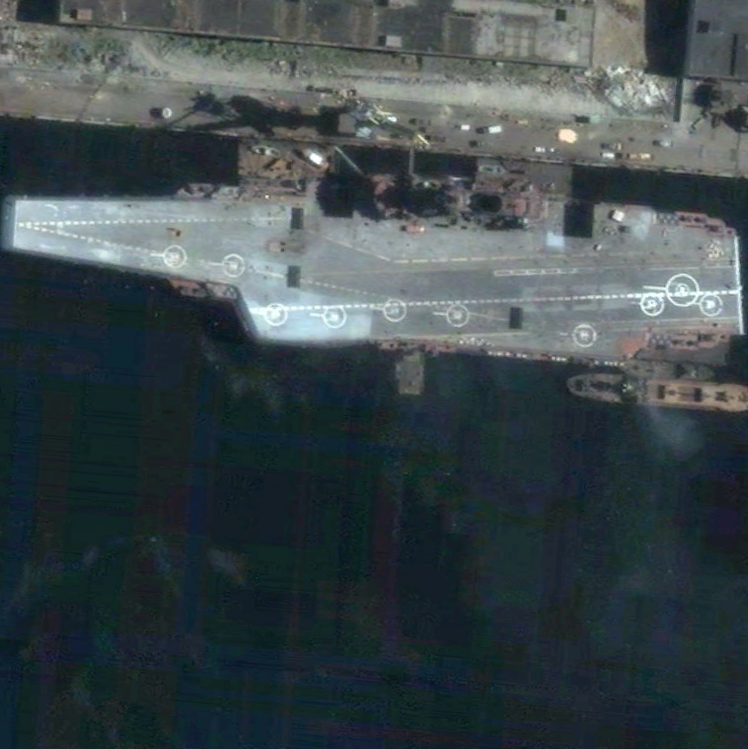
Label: aircraft_carrier